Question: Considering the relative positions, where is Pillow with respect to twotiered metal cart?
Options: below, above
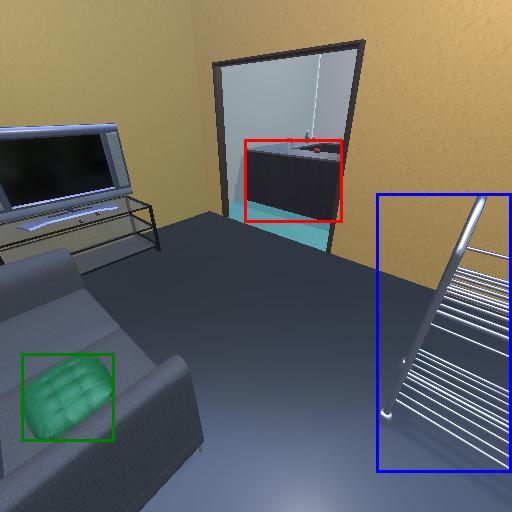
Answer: below